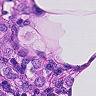
Metastatic tissue present: yes